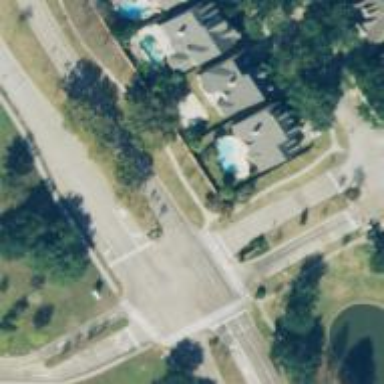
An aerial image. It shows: Road with stop sign.